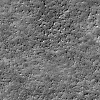
Atmospheric dust classification: not_dusty